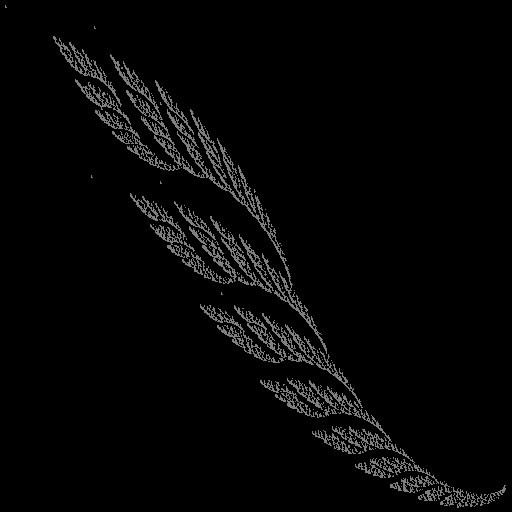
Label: snail